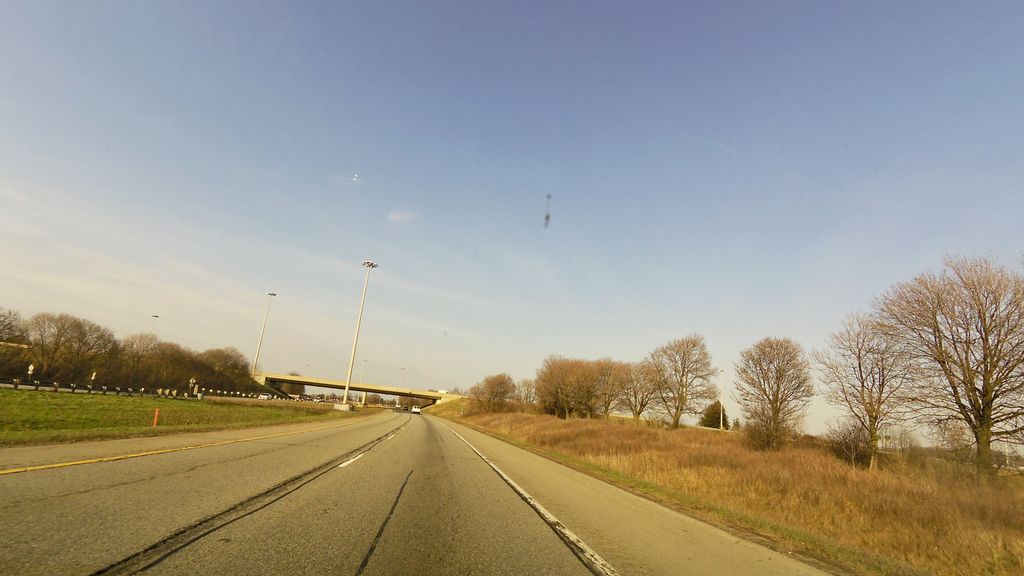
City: hamilton